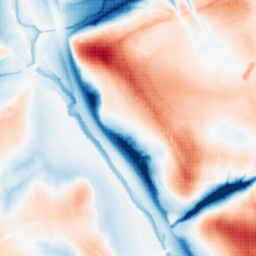
Category: classical
Decomposition family: gaussian_anisotropic
Decomposition parameters: sigma_x: 20
sigma_y: 20
Upsampling method: sinc_blackman
Upsampling parameters: scale: 4
kernel_size: 8
Upsampling scale: 4